Interaction volume radius: 10 \u00c5
Interaction volume height: 45 \u00c5
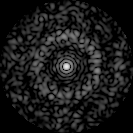
Disorder parameter: 0.8252